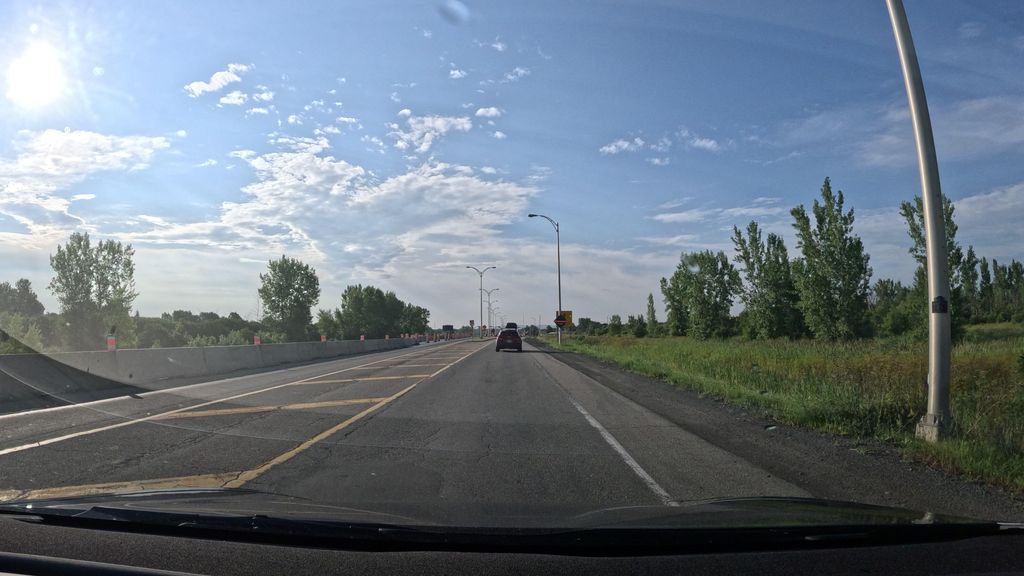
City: montreal